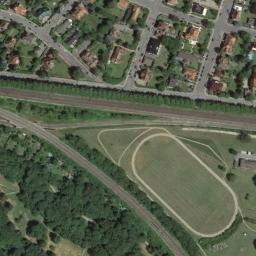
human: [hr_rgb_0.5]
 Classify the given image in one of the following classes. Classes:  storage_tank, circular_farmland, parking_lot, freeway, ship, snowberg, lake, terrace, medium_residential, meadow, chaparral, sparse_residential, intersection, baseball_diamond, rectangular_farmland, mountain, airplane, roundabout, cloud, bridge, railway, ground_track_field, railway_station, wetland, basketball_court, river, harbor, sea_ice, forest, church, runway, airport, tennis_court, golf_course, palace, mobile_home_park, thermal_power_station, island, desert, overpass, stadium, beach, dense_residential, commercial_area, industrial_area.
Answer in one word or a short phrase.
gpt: ground_track_field